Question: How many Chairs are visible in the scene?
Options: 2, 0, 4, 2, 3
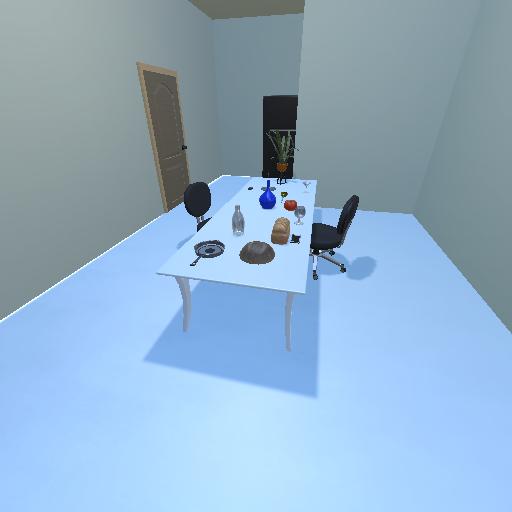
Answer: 2